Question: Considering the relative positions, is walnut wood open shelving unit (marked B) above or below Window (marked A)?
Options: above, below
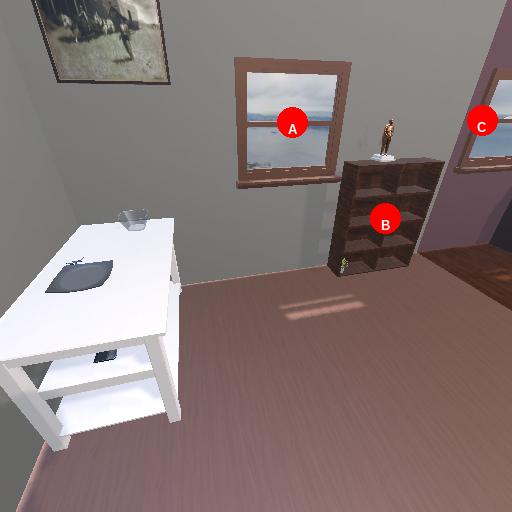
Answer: above